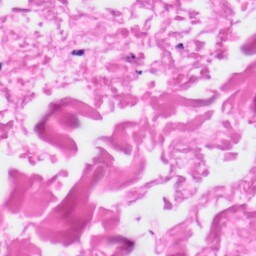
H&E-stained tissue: Skin